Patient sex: F
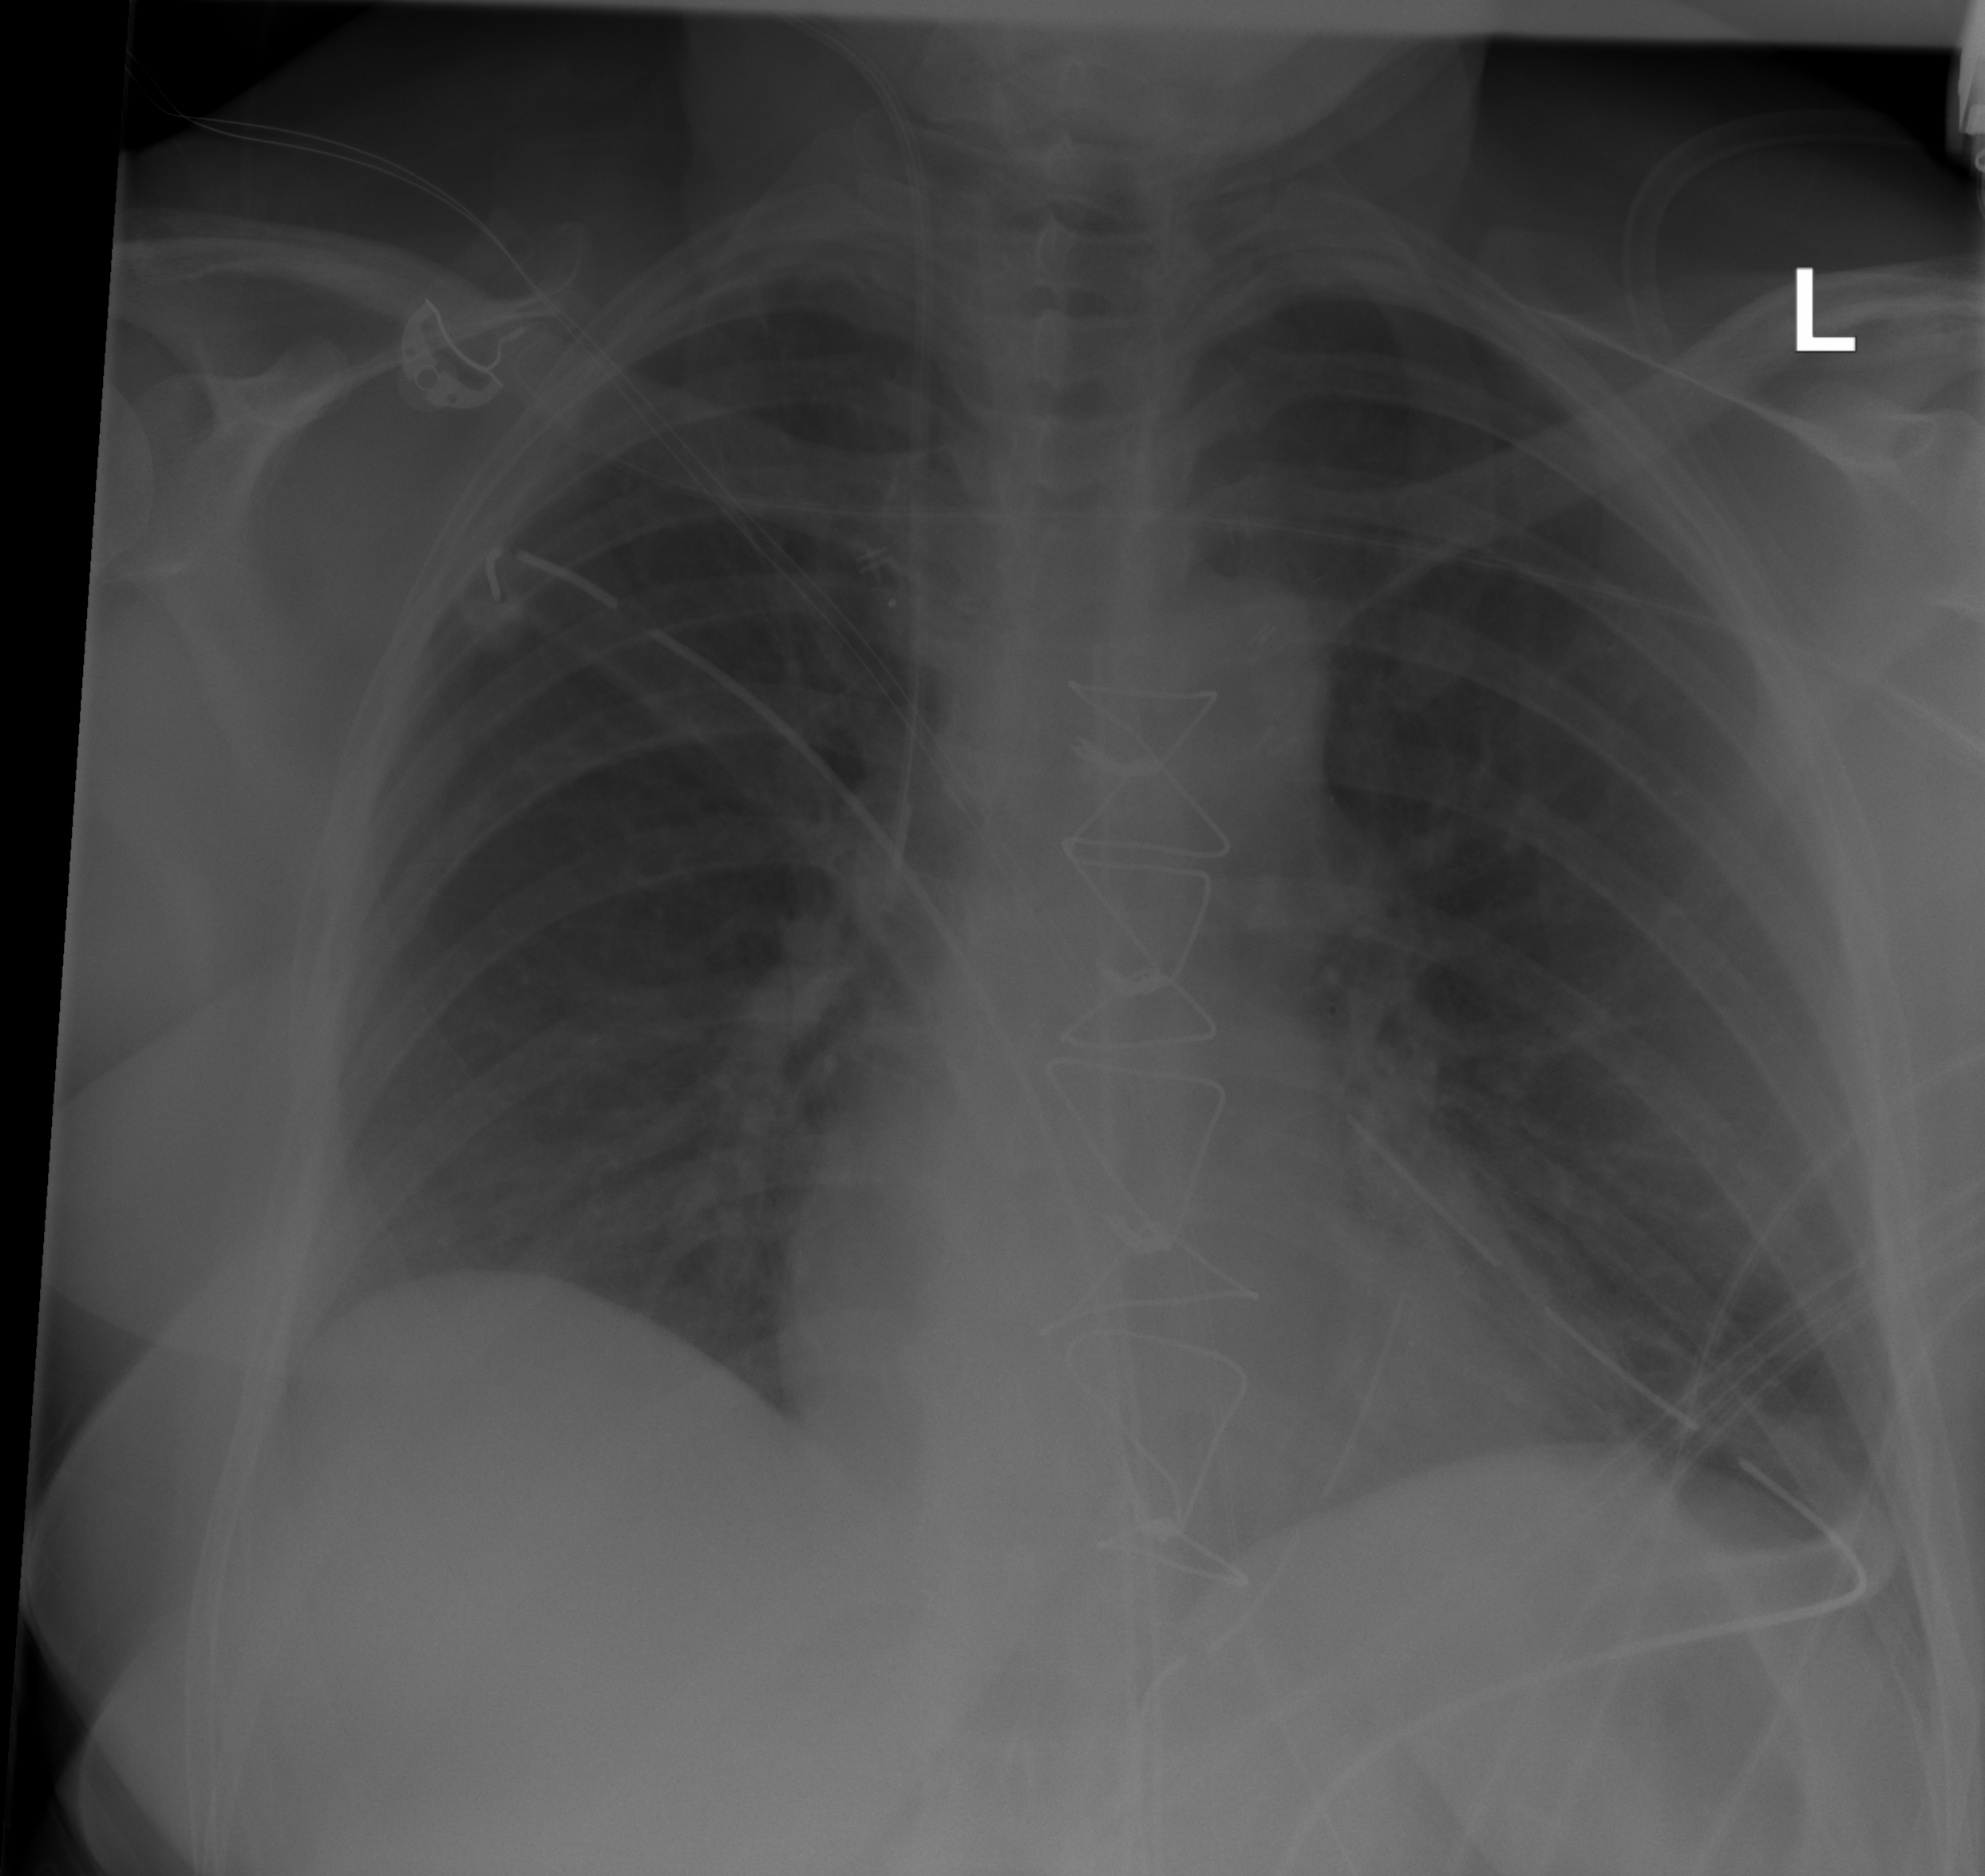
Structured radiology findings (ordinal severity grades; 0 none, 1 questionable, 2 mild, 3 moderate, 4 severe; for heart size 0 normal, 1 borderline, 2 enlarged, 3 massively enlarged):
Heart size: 0
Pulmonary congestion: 0
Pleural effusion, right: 0
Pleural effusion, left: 0
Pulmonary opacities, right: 0
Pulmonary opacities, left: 0
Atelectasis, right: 0
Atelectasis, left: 2